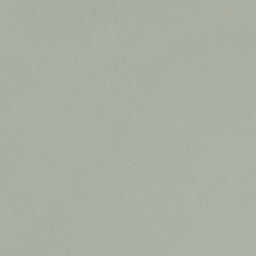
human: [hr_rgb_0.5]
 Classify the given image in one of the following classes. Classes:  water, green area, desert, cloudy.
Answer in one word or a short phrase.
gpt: cloudy